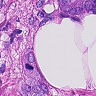
Metastatic tissue present: yes